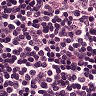
Metastatic tissue present: no